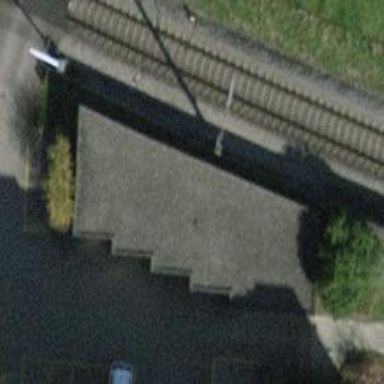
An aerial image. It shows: Group of garages.